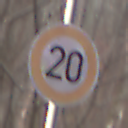
Verkehrszeichen: Geschwindigkeit20
Umgebung: Outdoor, Nature
Tageszeit: Midday
Wetter: Overcast
Licht: Natural
Jahreszeit: Autumn
Kontrast: LowContrast